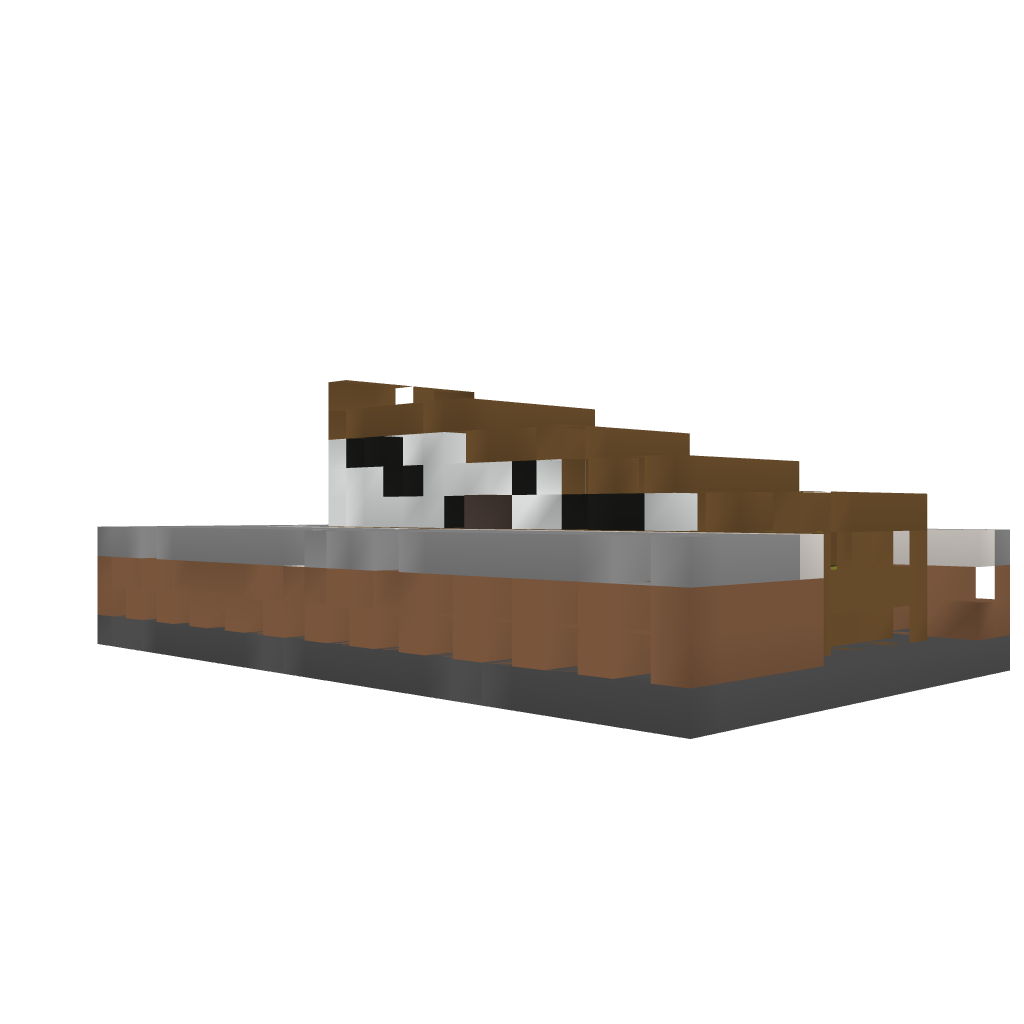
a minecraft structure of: Different Modern House